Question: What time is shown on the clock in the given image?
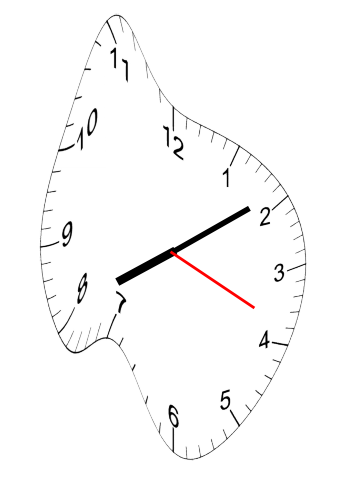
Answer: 08:09:19